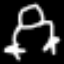
Label: frog